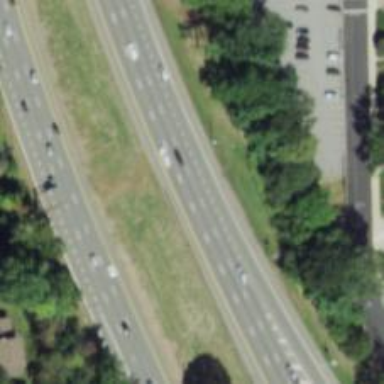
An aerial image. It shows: Urban freeway or expressway.